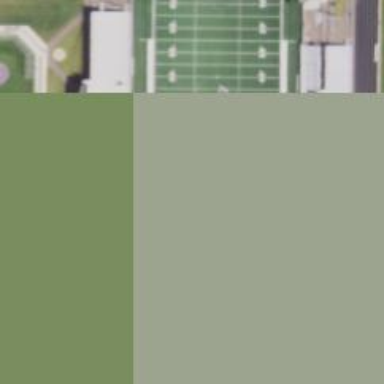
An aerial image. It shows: American football pitch with artificial turf.